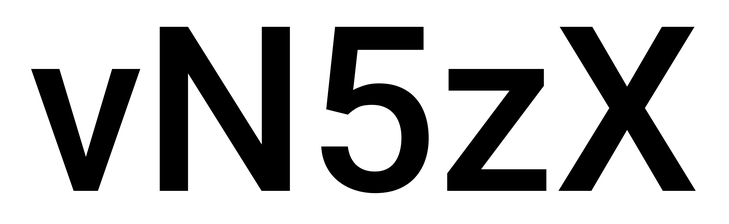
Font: Roboto_Medium